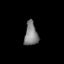
Tissue: lung
Cell type: Endothelial cells
Senescence score: 0.6039
Nuclear area (px): 311
Mean DAPI intensity: 128.129